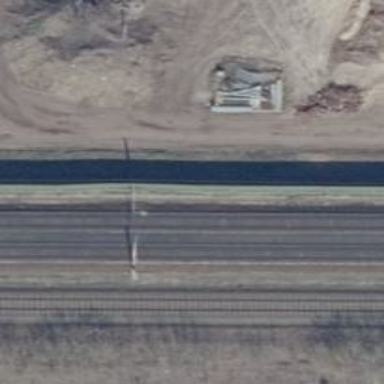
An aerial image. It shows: Milestone along the railway with catenary mast.